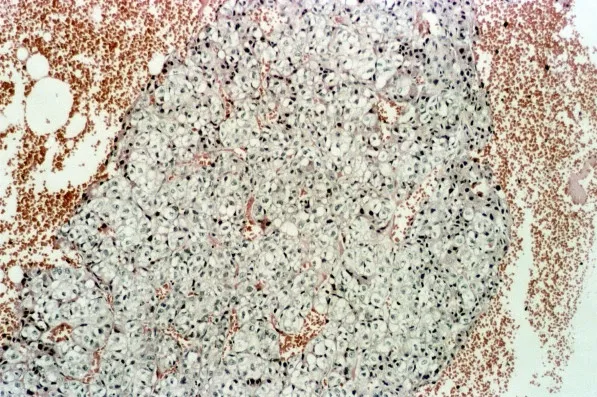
The cell block section of the axillary mass is composed of atypical hepatocytes forming thickened trabeculae and solid nests lined by endothelial cells (H& E, x100).
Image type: pathology (immunostaining)